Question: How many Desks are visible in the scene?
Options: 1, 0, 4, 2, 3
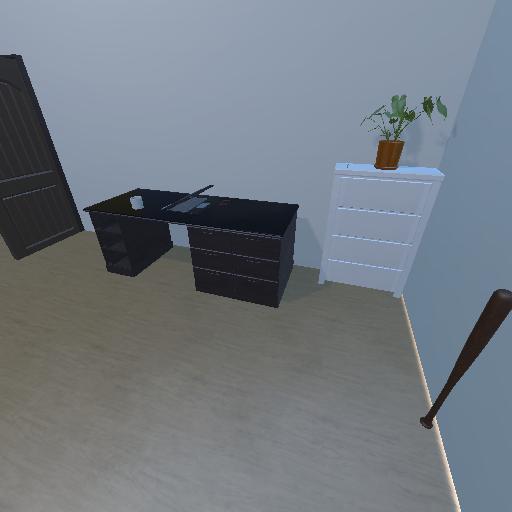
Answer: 1